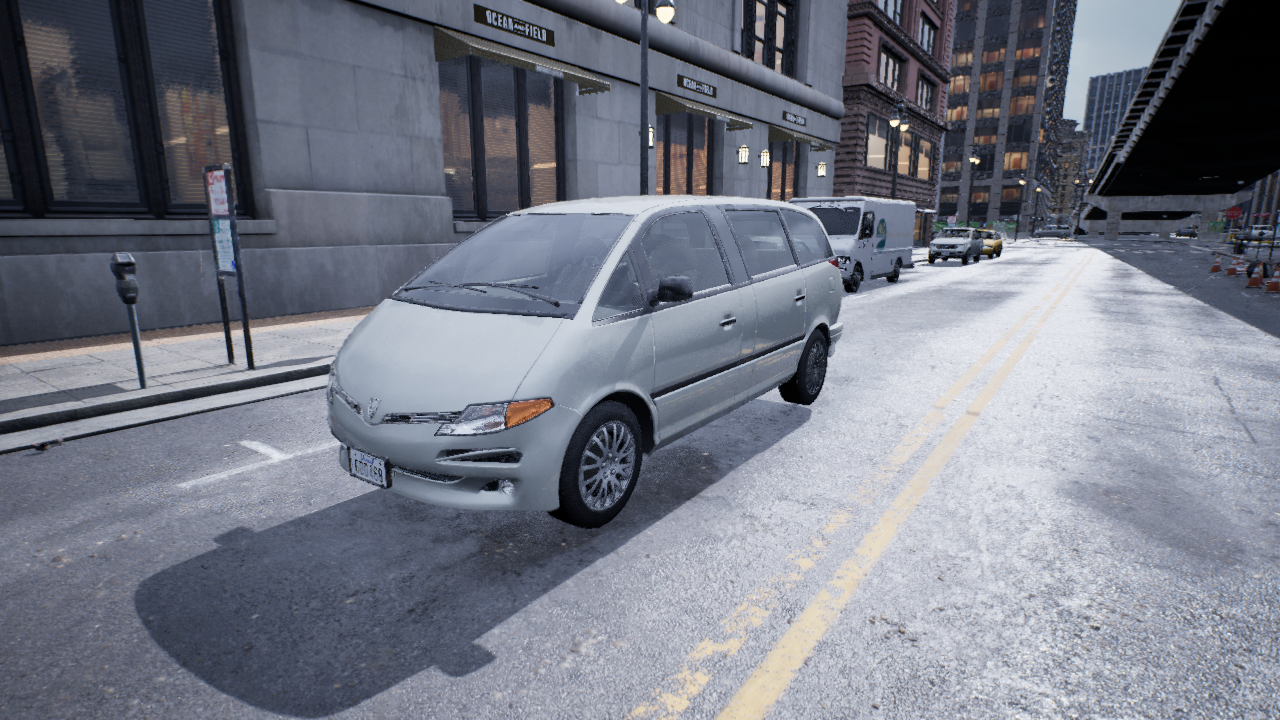
Venue: downtown
Lighting: overcast
Vehicle rig: minivan